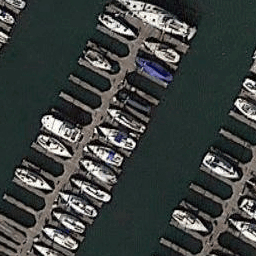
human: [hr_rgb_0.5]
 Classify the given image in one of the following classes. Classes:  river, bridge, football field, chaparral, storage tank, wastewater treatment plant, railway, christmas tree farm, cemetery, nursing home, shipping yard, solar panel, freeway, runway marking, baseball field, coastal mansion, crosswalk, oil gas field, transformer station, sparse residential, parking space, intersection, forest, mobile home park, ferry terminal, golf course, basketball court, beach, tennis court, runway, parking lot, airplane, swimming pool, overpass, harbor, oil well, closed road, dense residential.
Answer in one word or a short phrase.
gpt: harbor